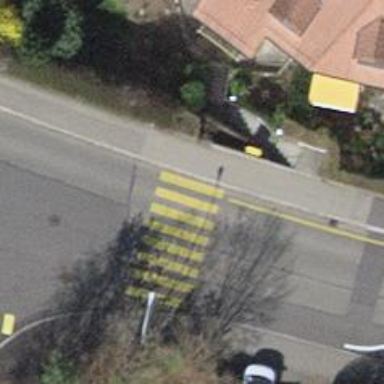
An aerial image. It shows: Residential road with sidewalks on both sides.